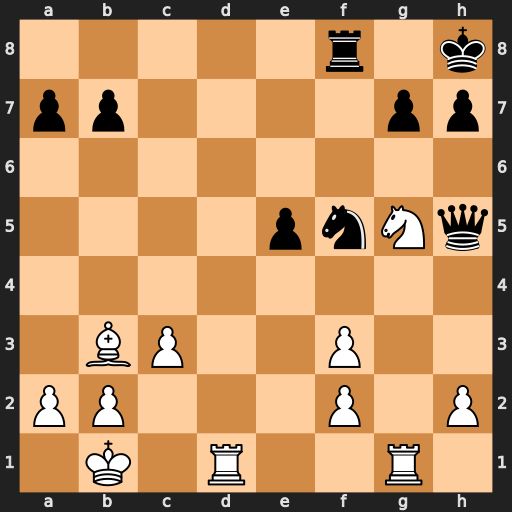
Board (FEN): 5r1k/pp4pp/8/4pnNq/8/1BP2P2/PP3P1P/1K1R2R1
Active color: w
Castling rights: -
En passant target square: -
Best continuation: Nf7+ Qxf7 Bxf7